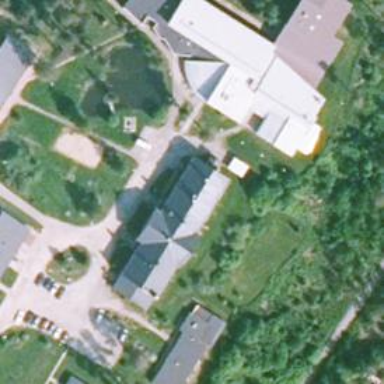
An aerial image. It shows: University building.